高三 · 立体几何学
工人师傅在如图 1 的一块矩形铁皮上画一条曲线, 沿曲线剪开, 将所得到的两部分卷成圆柱状, 如图 2, 然后将其对接, 可做成一个直角的“拐脖”, 如图 3. 工人师傅所画的曲线是 ( )

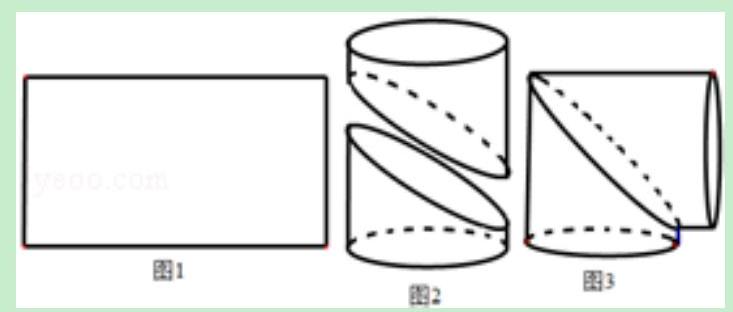
A.一段圆弧
B.一段抛物线
C.一段双曲线
D.一段正弦曲线
答案: D
解析: 解答: 将图 2 剪开展成平面图分析可知, 曲线为轴对称图形, 将图 3 剪开展成平面图分析可知, 曲线也为中心对称图形. 所以此曲线即为轴对称图形又为中心对称图形, 故只有 D 正确.

分析: 本题主要考查了平面与圆柱面的截线, 解决问题的关键是根据平面与圆柱面的截线性质利用平面图分析曲线的对称性, 即可得出结论